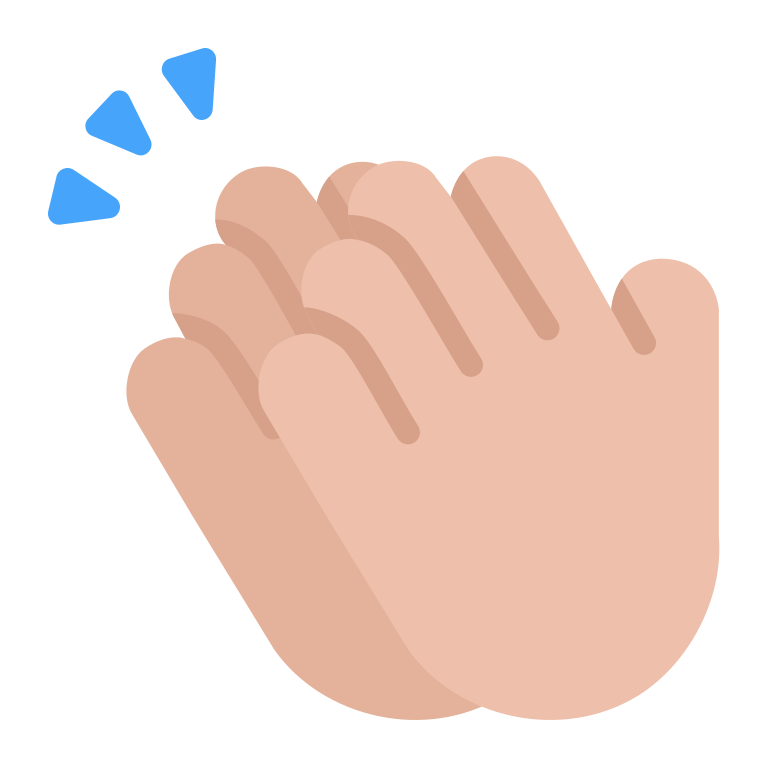
clapping hands flat  light